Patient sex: M
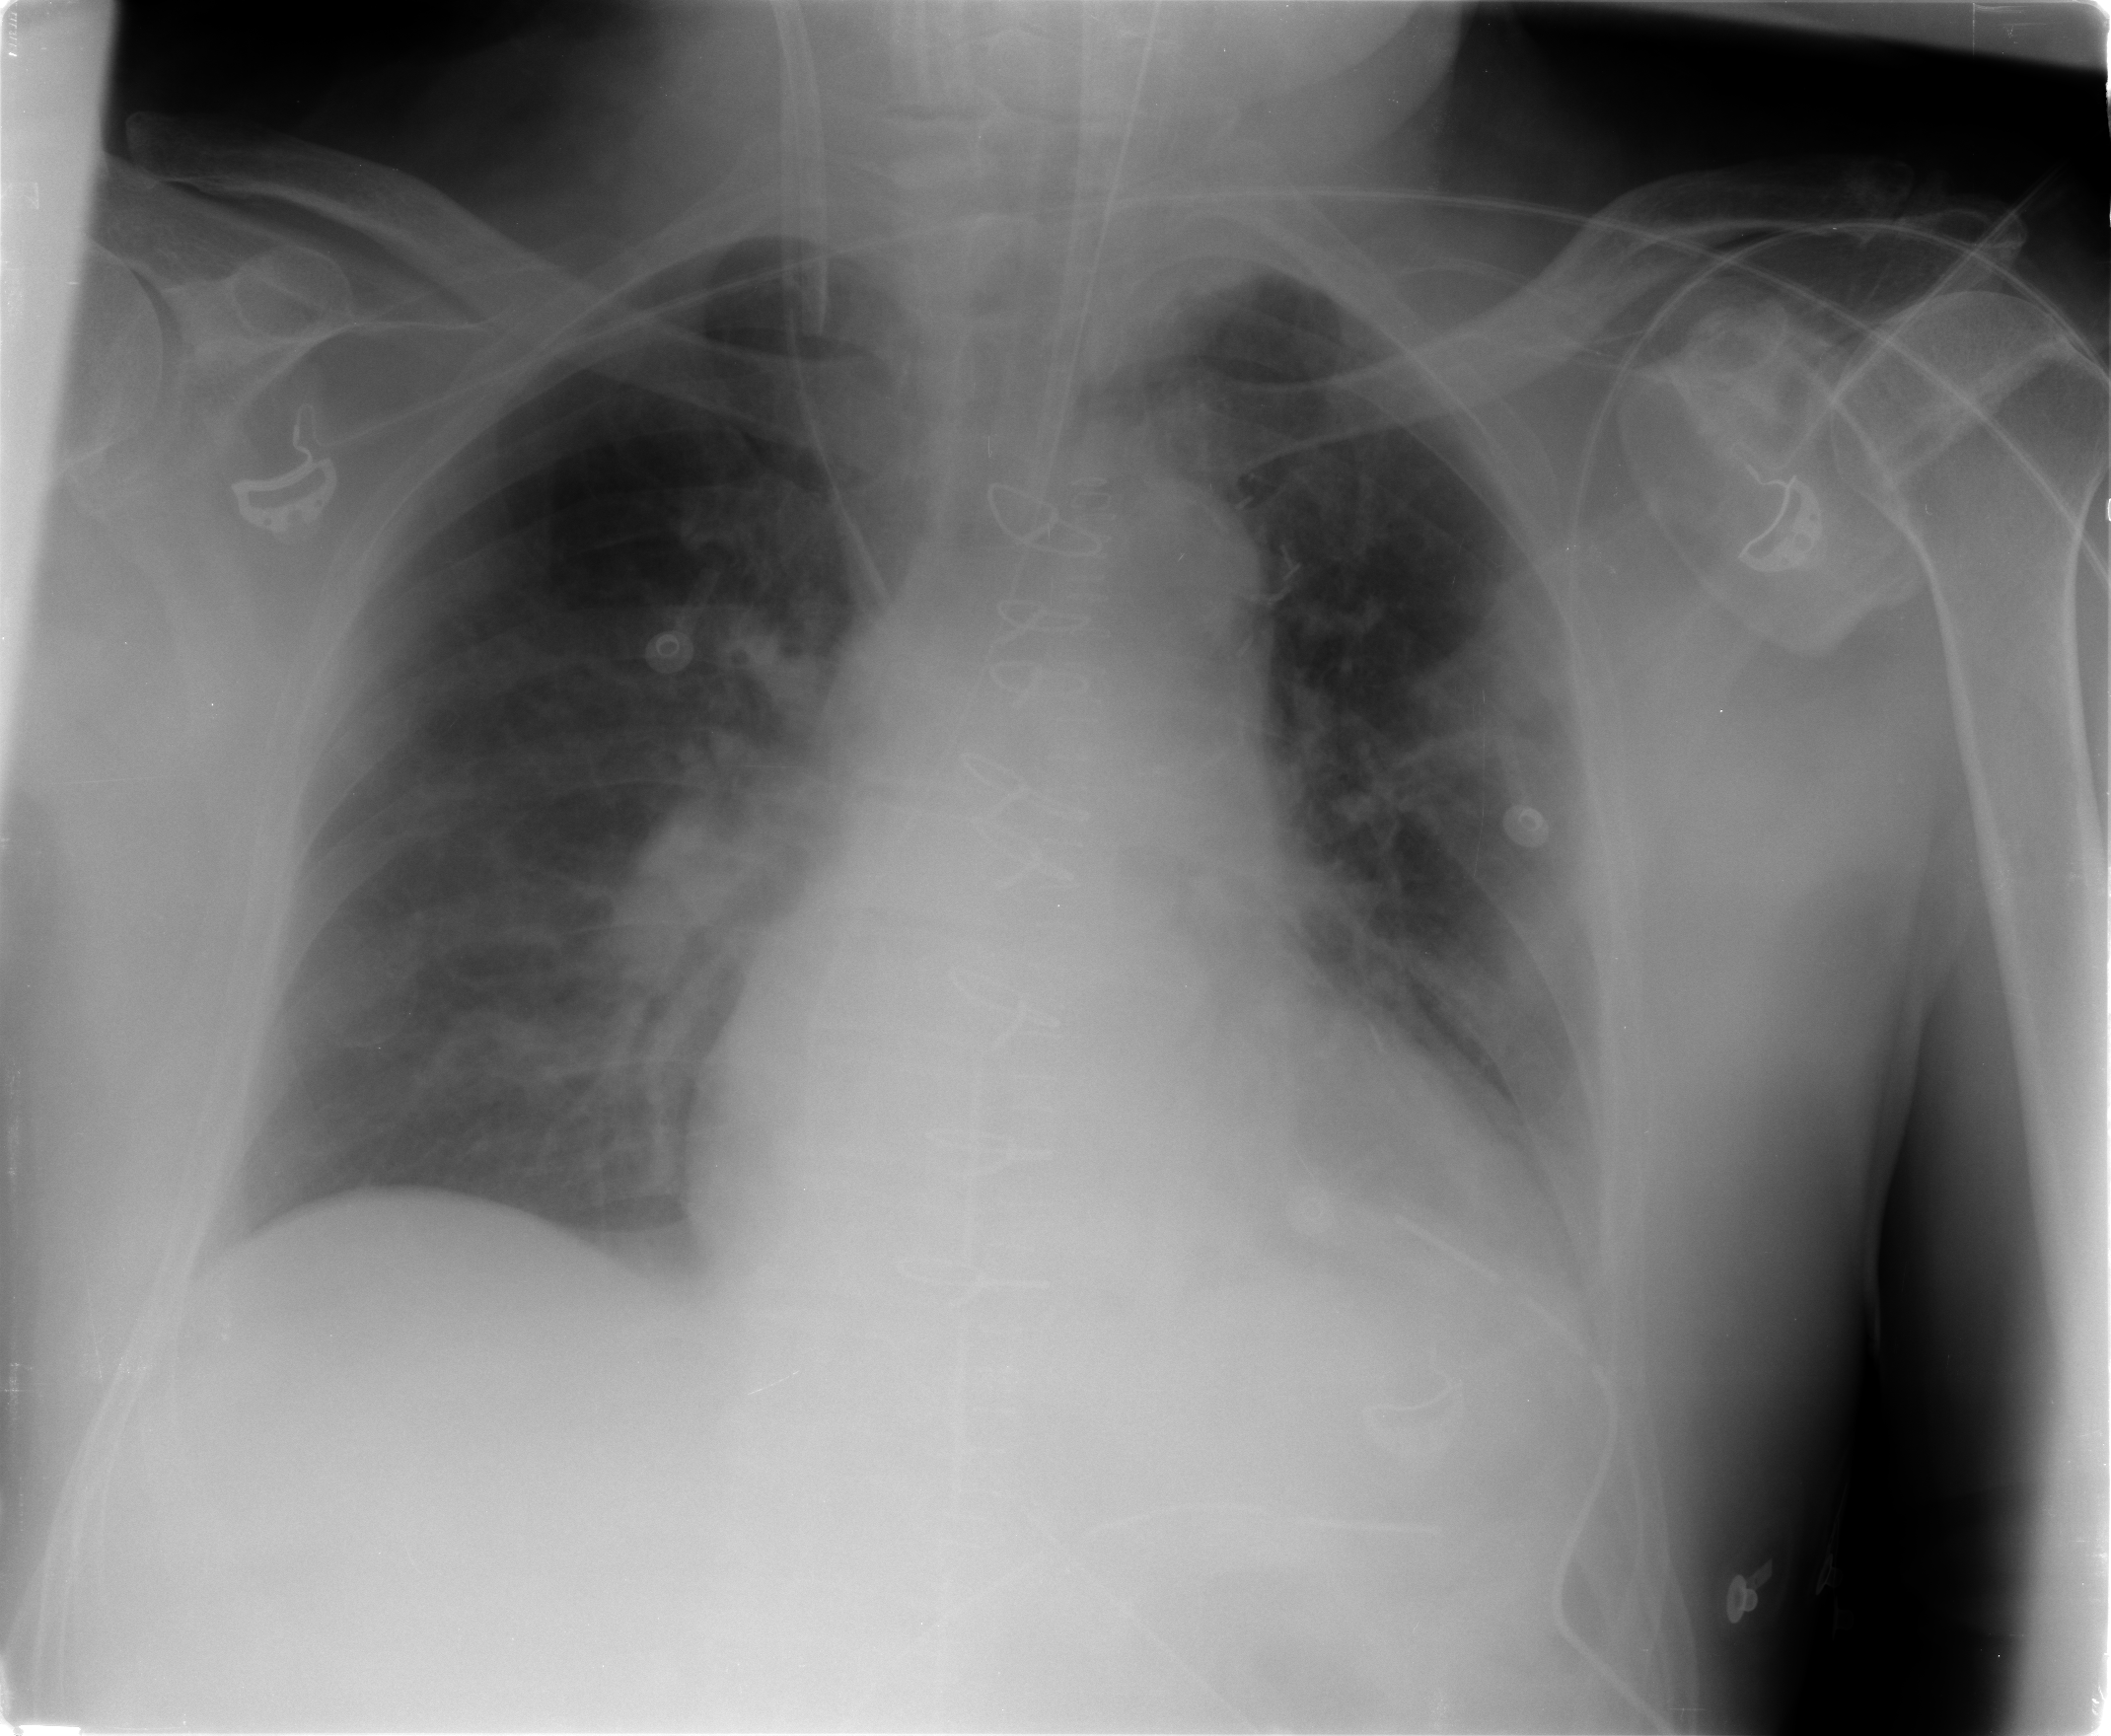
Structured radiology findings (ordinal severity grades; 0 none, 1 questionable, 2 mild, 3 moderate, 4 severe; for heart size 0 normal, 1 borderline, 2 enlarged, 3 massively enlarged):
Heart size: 2
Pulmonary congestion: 2
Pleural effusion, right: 0
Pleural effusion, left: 2
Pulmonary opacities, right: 0
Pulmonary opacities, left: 0
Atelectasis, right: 0
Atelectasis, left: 2